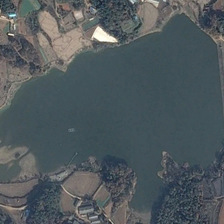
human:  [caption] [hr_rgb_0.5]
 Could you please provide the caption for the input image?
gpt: the pond is surrounded by light green trees and the road .

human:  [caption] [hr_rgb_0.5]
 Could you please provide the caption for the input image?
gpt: many green trees and barelands are around an irregular pond .

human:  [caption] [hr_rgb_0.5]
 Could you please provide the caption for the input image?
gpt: the pond is neatly divided into many parts .

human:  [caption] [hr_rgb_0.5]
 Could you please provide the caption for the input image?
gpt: many green trees and barelands are around an irregular pond .

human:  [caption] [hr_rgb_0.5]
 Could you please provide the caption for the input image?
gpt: the pond is neatly divided into many parts .